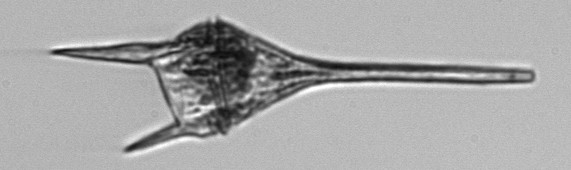
Label: Tripos_lineatus